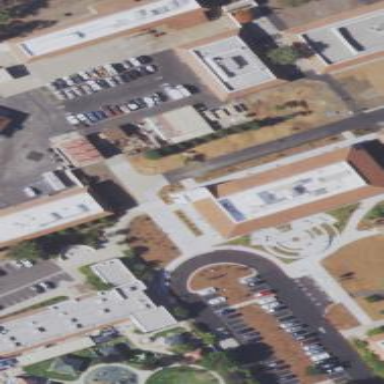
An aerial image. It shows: School building.